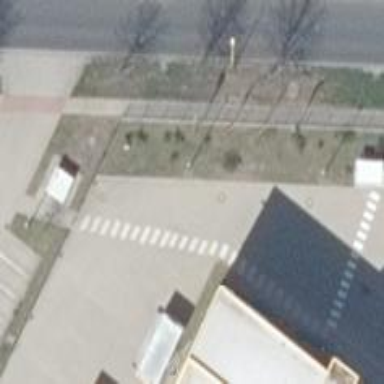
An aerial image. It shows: Uncontrolled road crossing.